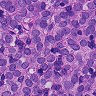
Metastatic tissue present: yes